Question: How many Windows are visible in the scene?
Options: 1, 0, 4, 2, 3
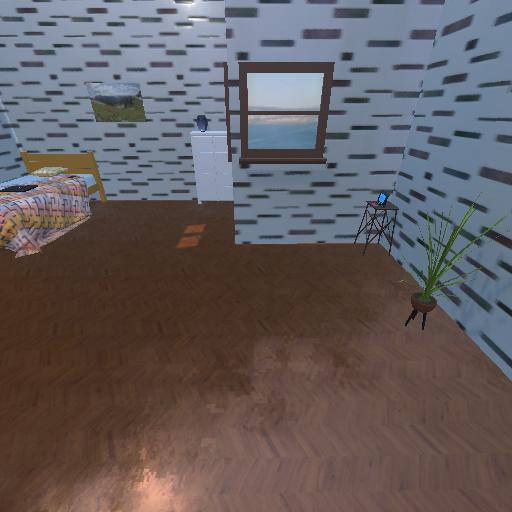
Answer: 1